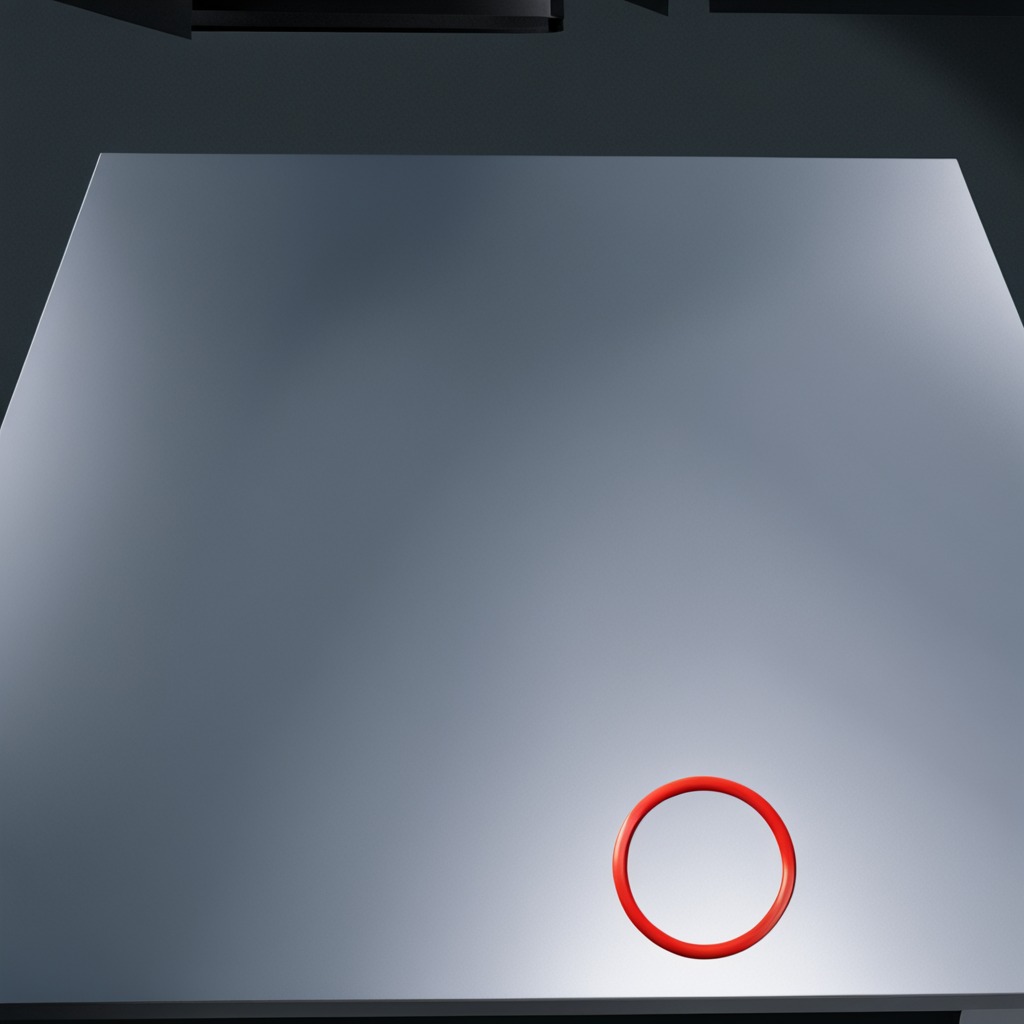
A rubber O-ring is lying on the tabletop.